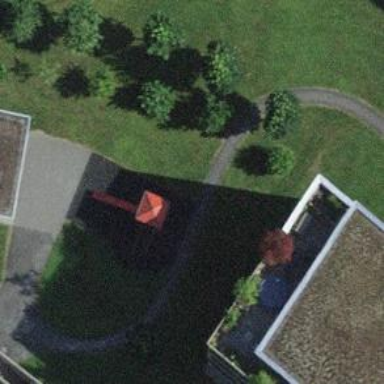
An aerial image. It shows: Playground with playhouse.